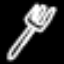
Label: fork